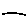
Label: line